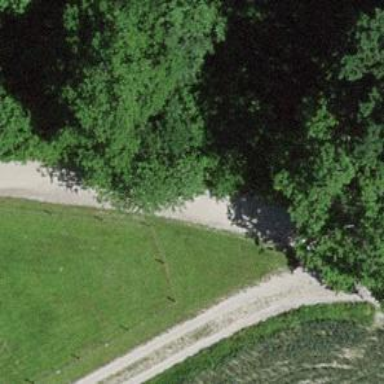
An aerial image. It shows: Compacted track with grade2 surface.